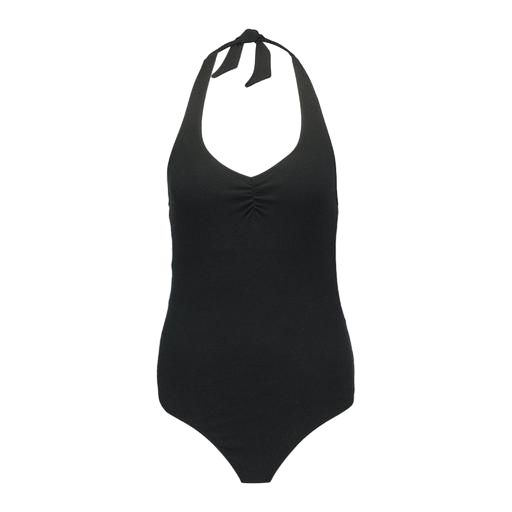
black tankini, black one piece, black halterneck, white background